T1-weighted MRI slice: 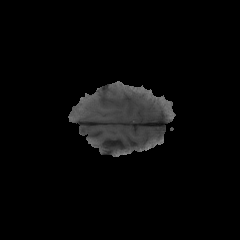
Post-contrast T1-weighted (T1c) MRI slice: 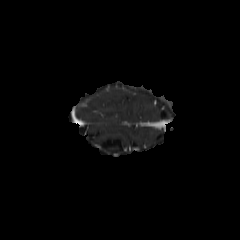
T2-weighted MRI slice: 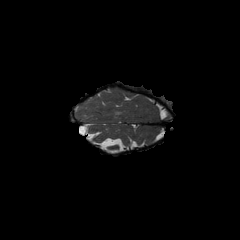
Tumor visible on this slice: yes